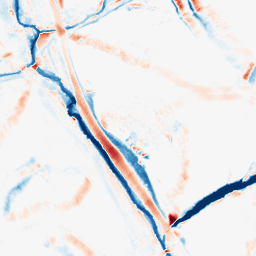
Category: morphological
Decomposition family: morphological_diamond
Decomposition parameters: operation: average
radius: 10
Upsampling method: sinc_hamming
Upsampling parameters: scale: 2
kernel_size: 4
Upsampling scale: 2